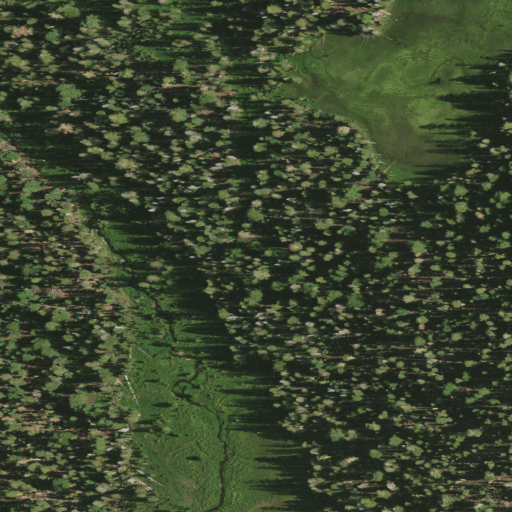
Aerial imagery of plain(s) in California named Twin Meadows containing evergreen forest, woody wetlands, and herbaceous wetlands